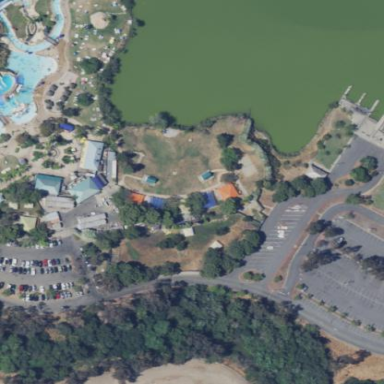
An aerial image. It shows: Picnic site in grassy area.